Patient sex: M
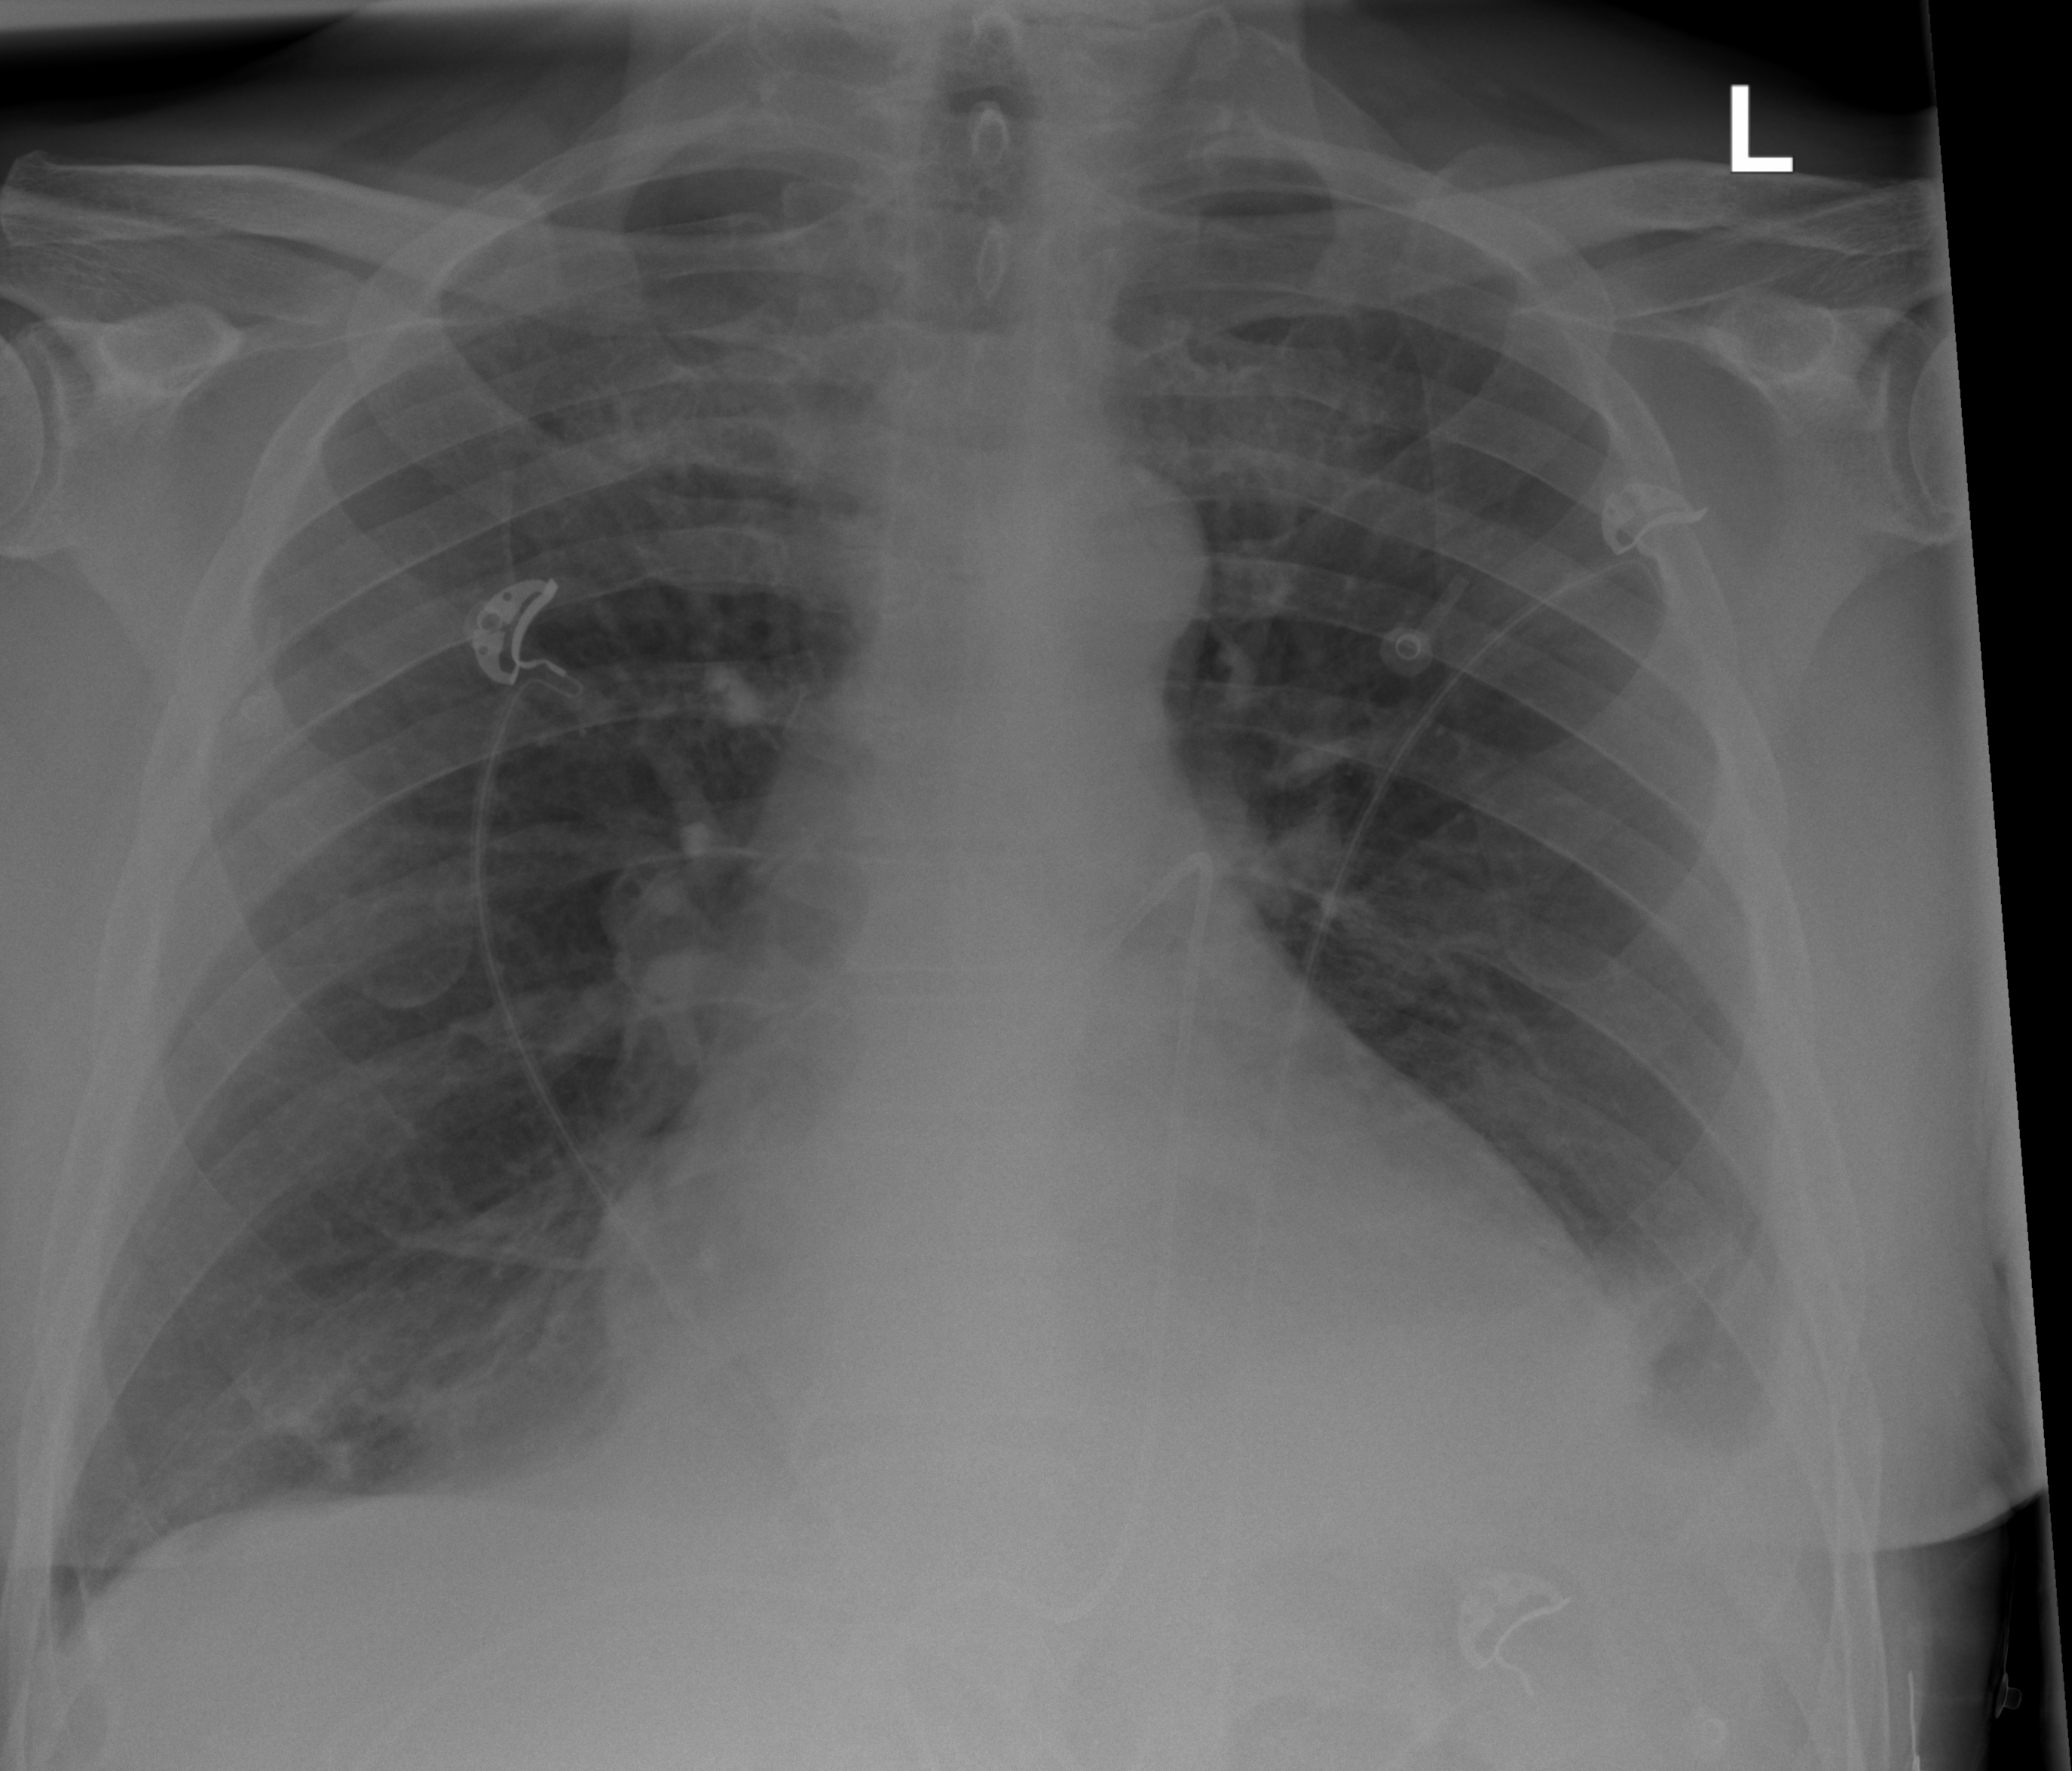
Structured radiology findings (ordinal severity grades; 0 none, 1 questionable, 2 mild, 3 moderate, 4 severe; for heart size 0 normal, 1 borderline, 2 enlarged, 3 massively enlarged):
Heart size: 1
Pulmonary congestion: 0
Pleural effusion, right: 2
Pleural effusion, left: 2
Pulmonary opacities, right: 2
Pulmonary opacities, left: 2
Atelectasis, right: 2
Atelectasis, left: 2